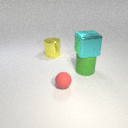
small red rubber sphere in front of large green rubber cylinder